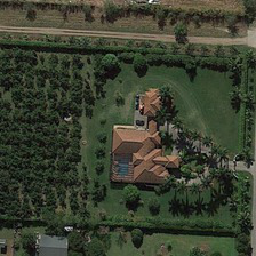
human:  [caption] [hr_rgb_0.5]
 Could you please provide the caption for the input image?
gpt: The house is surrounded by carefully arranged vegetation and straight roads.

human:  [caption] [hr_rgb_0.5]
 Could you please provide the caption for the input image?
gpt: the house is surrounded by carefully arranged vegetation and a straight road.

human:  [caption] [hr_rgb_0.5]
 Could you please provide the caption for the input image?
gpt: The house is surrounded by carefully arranged vegetation and a straight road.

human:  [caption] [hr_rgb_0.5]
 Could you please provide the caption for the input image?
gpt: Home plants and roads

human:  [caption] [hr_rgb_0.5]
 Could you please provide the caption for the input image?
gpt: The House is surrounded by carefully organized vegetation and a straight road.